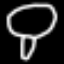
Label: mushroom